Platform: macOS
Application: Chrome
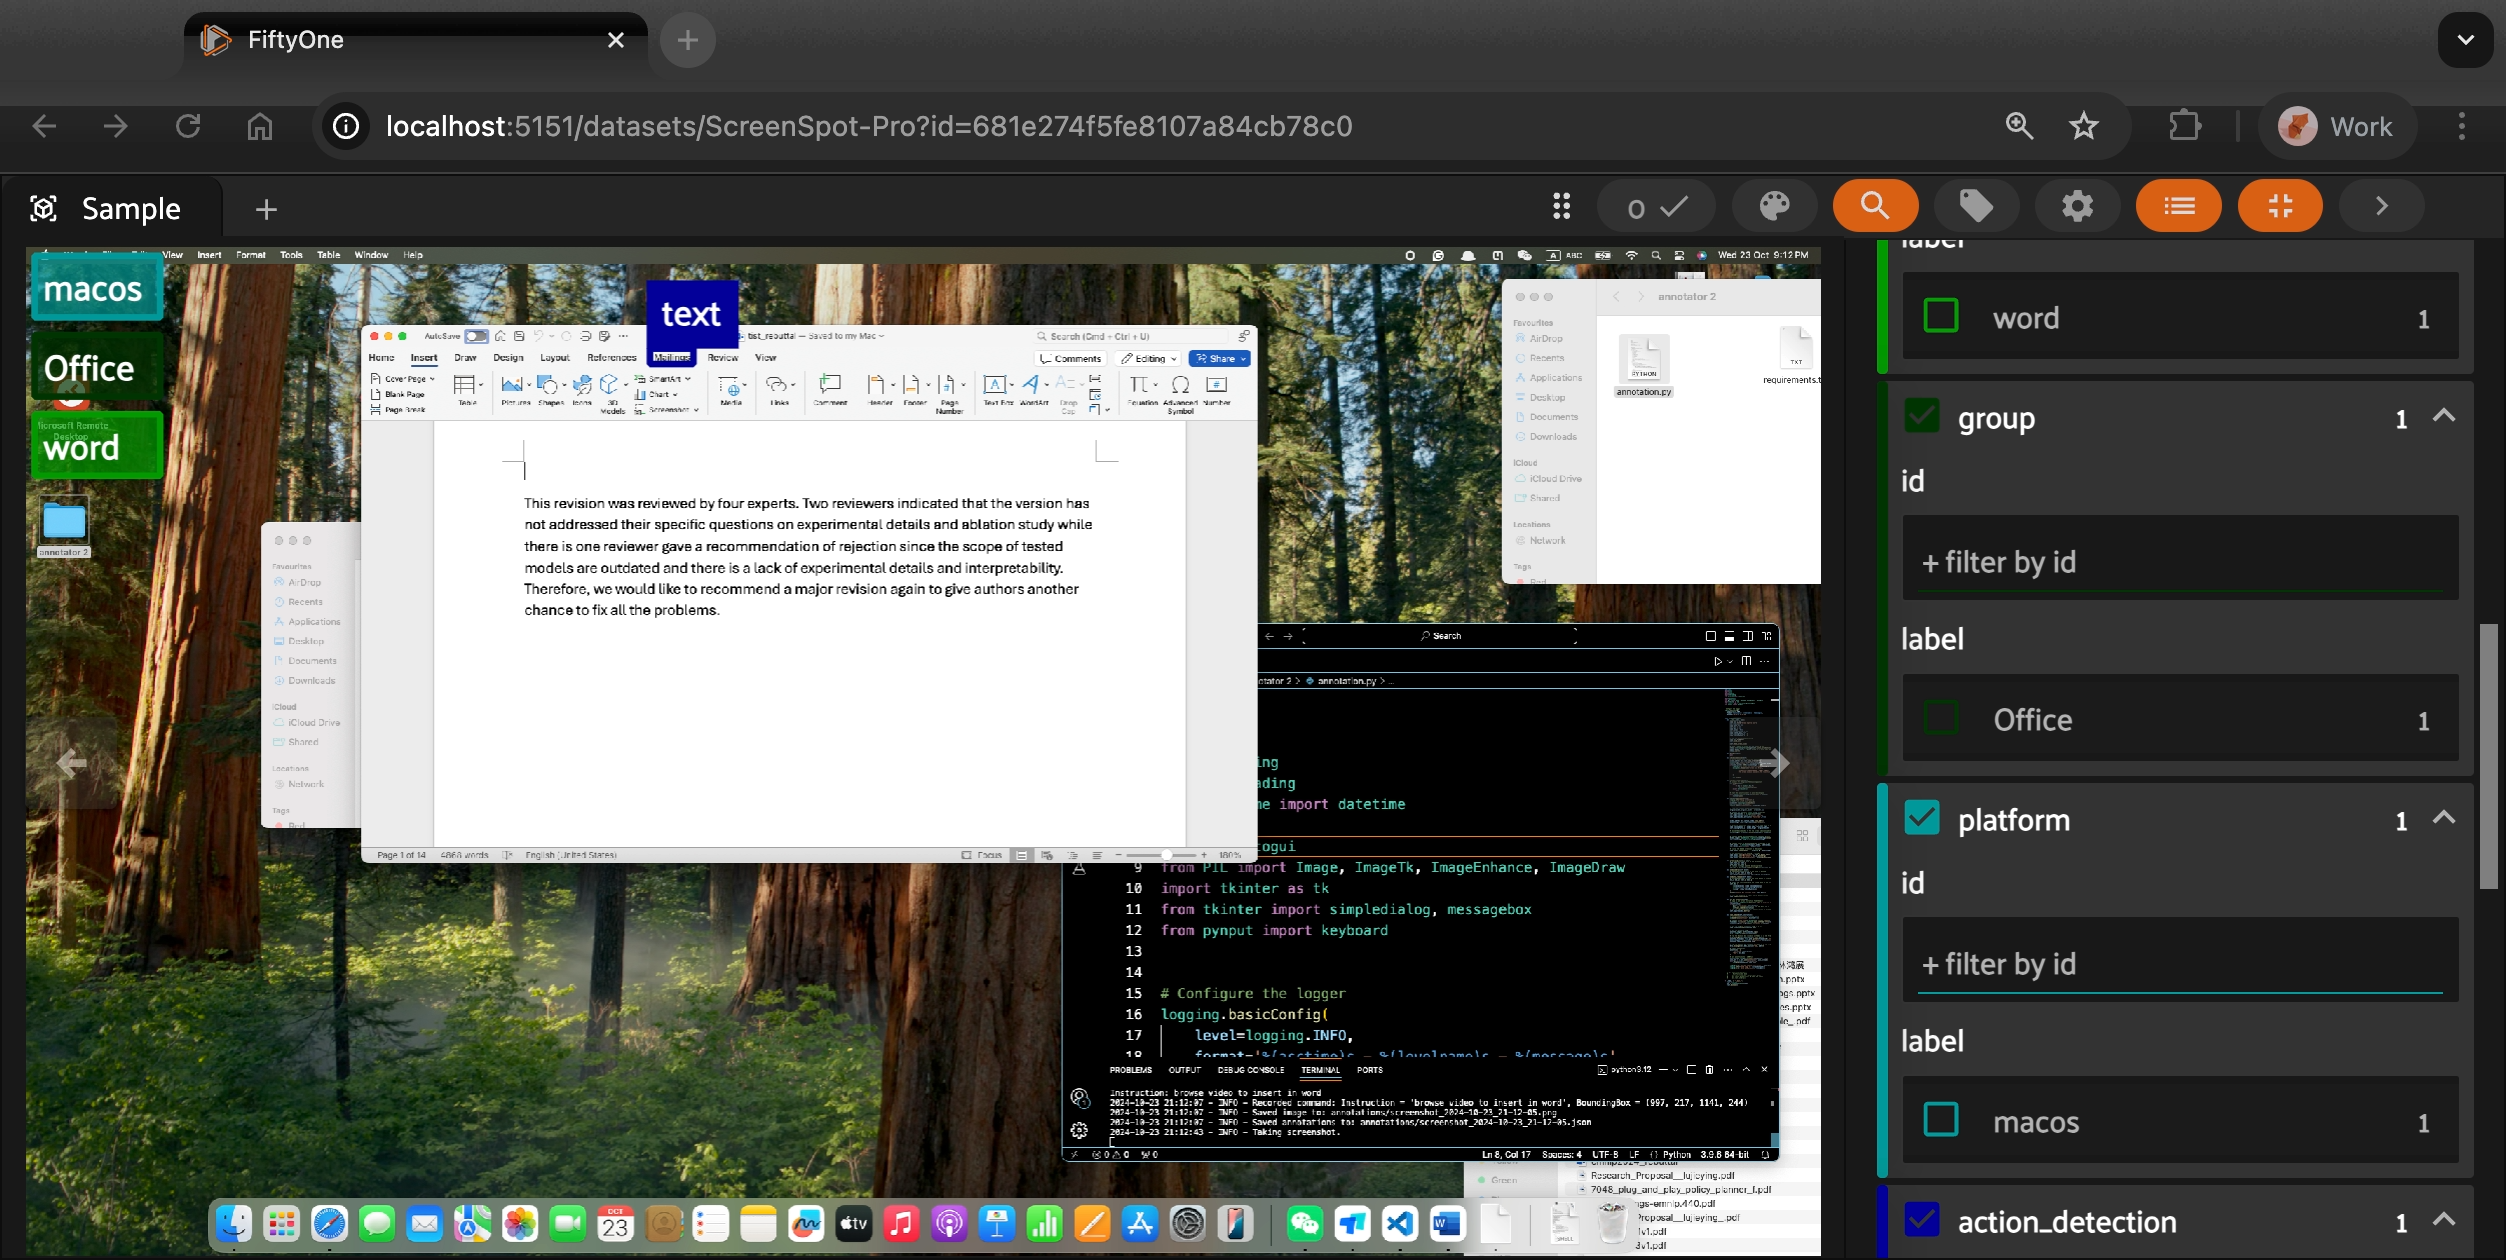
task_description: Hide the sidebar from the modal
action_type: click
element_info: Icon
steps_since_start: 1

task_description: Exit full screen mode
action_type: click
element_info: Icon
steps_since_start: 1

task_description: Scroll up on the sample modal sidebar
action_type: click
element_info: Slider
steps_since_start: 1

task_description: Scroll down on the sample modal sidebar
action_type: click
element_info: Slider
steps_since_start: 1

task_description: Scroll to the top of the sample modal sidebar
action_type: click
element_info: Slider
steps_since_start: 1

task_description: Scroll to the bottom of the sample modal sidebar
action_type: click
element_info: Slider
steps_since_start: 1

task_description: Where can I find the number of platform labels on this sample?
action_type: hover
element_info: Text
steps_since_start: 1